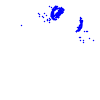
Particle: electron